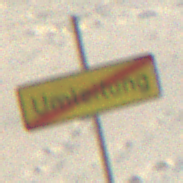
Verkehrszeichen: EndeDerUmleitungsankuendigung
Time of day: MorningAfternoon
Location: Outdoor (Suburban)
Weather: PartlyCloudy
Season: NotSpecified
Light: Natural